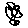
Label: flower